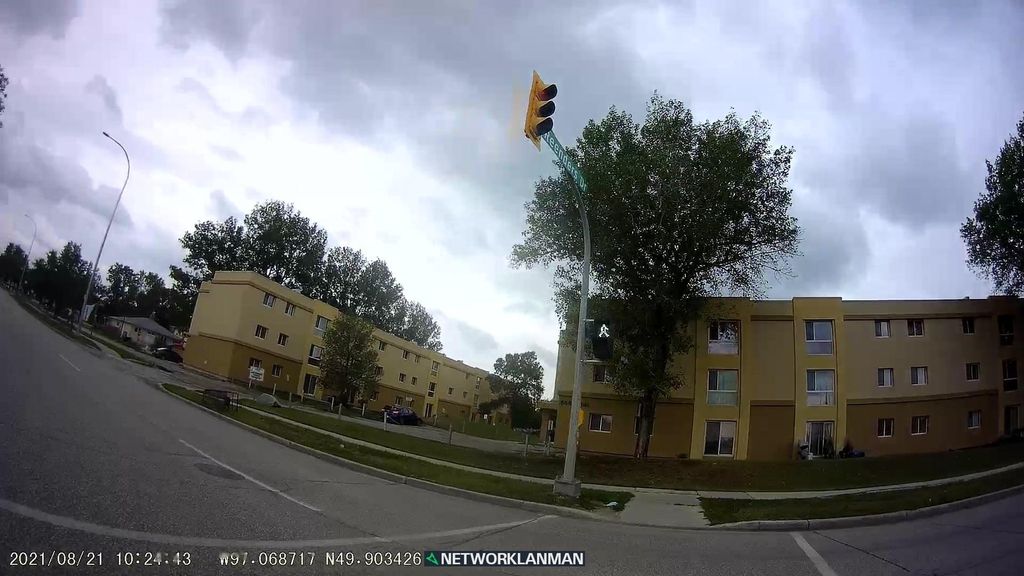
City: winnipeg